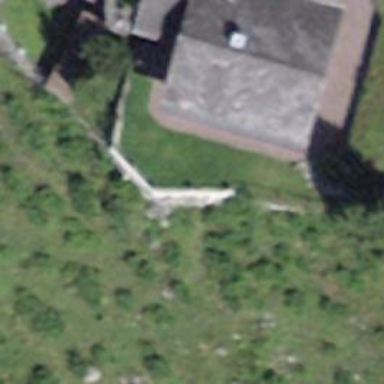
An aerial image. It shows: Wall made of dry stone.